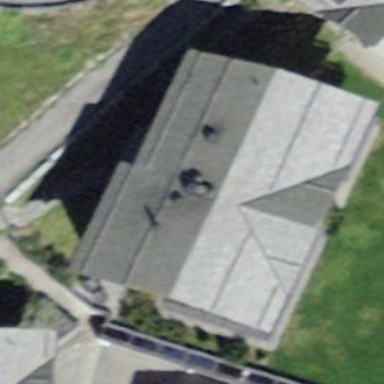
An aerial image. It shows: Building with tiled roof.